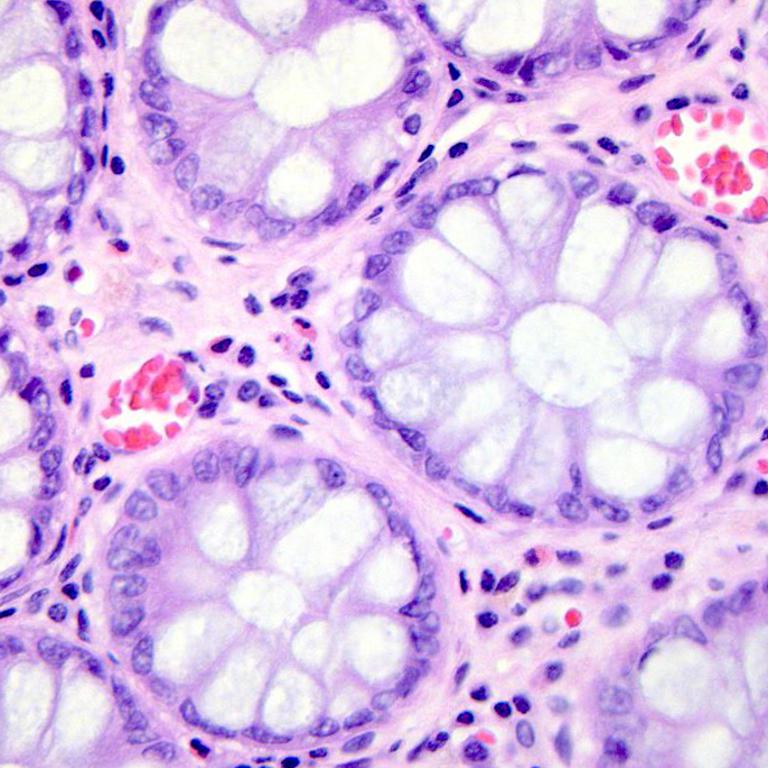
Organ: colon
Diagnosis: benign